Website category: auto
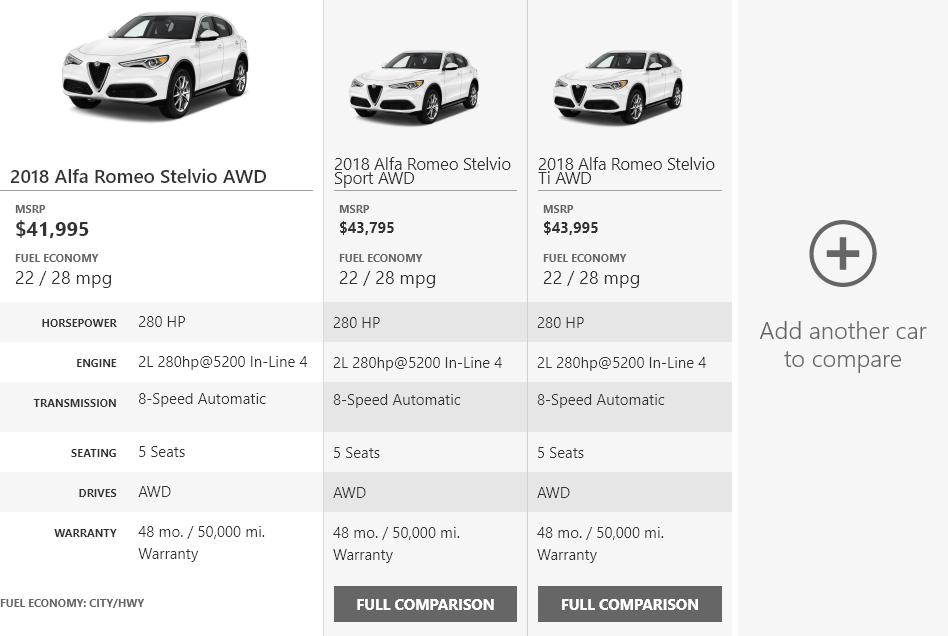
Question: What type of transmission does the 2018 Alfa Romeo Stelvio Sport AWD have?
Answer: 8-Speed Automatic

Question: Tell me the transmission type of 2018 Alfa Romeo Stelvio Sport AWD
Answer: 8-Speed Automatic

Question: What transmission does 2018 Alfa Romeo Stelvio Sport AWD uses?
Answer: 8-Speed Automatic

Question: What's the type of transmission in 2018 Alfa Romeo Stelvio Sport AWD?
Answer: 8-Speed Automatic

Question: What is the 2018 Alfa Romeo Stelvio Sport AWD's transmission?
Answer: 8-Speed Automatic

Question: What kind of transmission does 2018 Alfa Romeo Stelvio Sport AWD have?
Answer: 8-Speed Automatic

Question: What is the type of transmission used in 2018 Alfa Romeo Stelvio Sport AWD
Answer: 8-Speed Automatic

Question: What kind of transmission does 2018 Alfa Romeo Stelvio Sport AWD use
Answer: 8-Speed Automatic

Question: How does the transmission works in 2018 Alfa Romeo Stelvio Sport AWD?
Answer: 8-Speed Automatic

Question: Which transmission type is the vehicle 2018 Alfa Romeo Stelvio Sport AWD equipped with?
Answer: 8-Speed Automatic

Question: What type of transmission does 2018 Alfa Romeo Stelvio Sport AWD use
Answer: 8-Speed Automatic

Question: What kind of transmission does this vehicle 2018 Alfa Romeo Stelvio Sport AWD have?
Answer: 8-Speed Automatic

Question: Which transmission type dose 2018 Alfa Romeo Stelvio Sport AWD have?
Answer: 8-Speed Automatic

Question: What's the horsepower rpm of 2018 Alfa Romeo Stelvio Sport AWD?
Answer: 280 HP

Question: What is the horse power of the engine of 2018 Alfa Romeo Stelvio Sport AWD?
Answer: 280 HP

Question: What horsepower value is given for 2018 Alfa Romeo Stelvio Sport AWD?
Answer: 280 HP

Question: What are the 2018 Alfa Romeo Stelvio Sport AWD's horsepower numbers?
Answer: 280 HP

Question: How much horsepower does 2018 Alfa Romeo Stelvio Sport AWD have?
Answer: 280 HP

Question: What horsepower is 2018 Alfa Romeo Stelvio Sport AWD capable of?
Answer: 280 HP

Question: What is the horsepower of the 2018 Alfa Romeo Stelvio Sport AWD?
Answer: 280 HP

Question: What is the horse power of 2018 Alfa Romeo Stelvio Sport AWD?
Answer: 280 HP

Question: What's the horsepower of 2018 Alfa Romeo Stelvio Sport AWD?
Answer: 280 HP

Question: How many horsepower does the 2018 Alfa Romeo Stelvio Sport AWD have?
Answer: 280 HP

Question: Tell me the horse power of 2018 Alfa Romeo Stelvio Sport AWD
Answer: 280 HP

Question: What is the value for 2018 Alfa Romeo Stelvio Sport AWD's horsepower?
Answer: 280 HP

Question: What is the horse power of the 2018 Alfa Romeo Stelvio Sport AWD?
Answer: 280 HP

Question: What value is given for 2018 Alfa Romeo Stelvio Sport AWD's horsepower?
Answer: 280 HP

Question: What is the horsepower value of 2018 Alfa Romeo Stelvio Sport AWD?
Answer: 280 HP

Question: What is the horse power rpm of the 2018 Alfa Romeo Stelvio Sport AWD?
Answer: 280 HP

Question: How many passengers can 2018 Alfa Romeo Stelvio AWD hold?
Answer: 5 Seats

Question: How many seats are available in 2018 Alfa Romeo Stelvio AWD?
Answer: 5 Seats

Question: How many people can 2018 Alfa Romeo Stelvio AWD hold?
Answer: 5 Seats

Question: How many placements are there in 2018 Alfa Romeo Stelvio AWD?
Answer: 5 Seats

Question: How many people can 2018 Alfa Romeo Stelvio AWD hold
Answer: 5 Seats

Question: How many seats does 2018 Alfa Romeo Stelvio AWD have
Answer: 5 Seats

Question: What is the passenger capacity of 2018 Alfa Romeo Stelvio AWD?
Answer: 5 Seats

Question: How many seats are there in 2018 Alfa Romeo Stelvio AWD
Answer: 5 Seats

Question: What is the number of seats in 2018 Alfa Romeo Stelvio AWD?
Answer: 5 Seats

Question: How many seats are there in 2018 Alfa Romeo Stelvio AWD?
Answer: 5 Seats

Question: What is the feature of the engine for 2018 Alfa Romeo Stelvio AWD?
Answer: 2L 280hp@5200 In-Line 4

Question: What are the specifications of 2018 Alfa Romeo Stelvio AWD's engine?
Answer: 2L 280hp@5200 In-Line 4

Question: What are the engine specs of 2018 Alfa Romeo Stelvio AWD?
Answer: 2L 280hp@5200 In-Line 4

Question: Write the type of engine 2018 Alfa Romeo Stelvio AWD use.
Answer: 2L 280hp@5200 In-Line 4

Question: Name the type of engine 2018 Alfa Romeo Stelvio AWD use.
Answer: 2L 280hp@5200 In-Line 4

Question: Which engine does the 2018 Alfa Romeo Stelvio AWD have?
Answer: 2L 280hp@5200 In-Line 4

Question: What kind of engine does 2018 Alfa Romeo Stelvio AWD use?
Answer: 2L 280hp@5200 In-Line 4

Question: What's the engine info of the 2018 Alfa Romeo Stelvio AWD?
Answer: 2L 280hp@5200 In-Line 4

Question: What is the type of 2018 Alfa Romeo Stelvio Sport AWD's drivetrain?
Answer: AWD

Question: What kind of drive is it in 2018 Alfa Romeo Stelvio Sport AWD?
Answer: AWD

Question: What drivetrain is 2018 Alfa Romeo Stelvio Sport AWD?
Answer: AWD

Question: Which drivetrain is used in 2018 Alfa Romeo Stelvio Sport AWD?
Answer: AWD

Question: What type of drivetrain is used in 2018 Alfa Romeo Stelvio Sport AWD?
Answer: AWD

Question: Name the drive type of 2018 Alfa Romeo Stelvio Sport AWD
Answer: AWD

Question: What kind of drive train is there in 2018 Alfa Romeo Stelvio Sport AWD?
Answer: AWD

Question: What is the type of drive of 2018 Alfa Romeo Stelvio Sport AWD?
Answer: AWD

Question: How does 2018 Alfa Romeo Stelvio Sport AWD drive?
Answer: AWD

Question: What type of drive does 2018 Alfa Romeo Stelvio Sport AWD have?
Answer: AWD

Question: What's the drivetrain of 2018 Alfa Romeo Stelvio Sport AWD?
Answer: AWD

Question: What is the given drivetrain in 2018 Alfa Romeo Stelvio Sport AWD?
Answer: AWD

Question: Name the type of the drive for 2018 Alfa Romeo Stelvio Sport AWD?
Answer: AWD

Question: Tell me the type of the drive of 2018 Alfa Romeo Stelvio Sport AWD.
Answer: AWD

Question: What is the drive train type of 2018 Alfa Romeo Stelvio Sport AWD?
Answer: AWD

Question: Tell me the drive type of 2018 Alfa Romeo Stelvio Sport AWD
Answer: AWD

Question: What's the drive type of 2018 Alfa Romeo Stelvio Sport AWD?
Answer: AWD